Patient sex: M
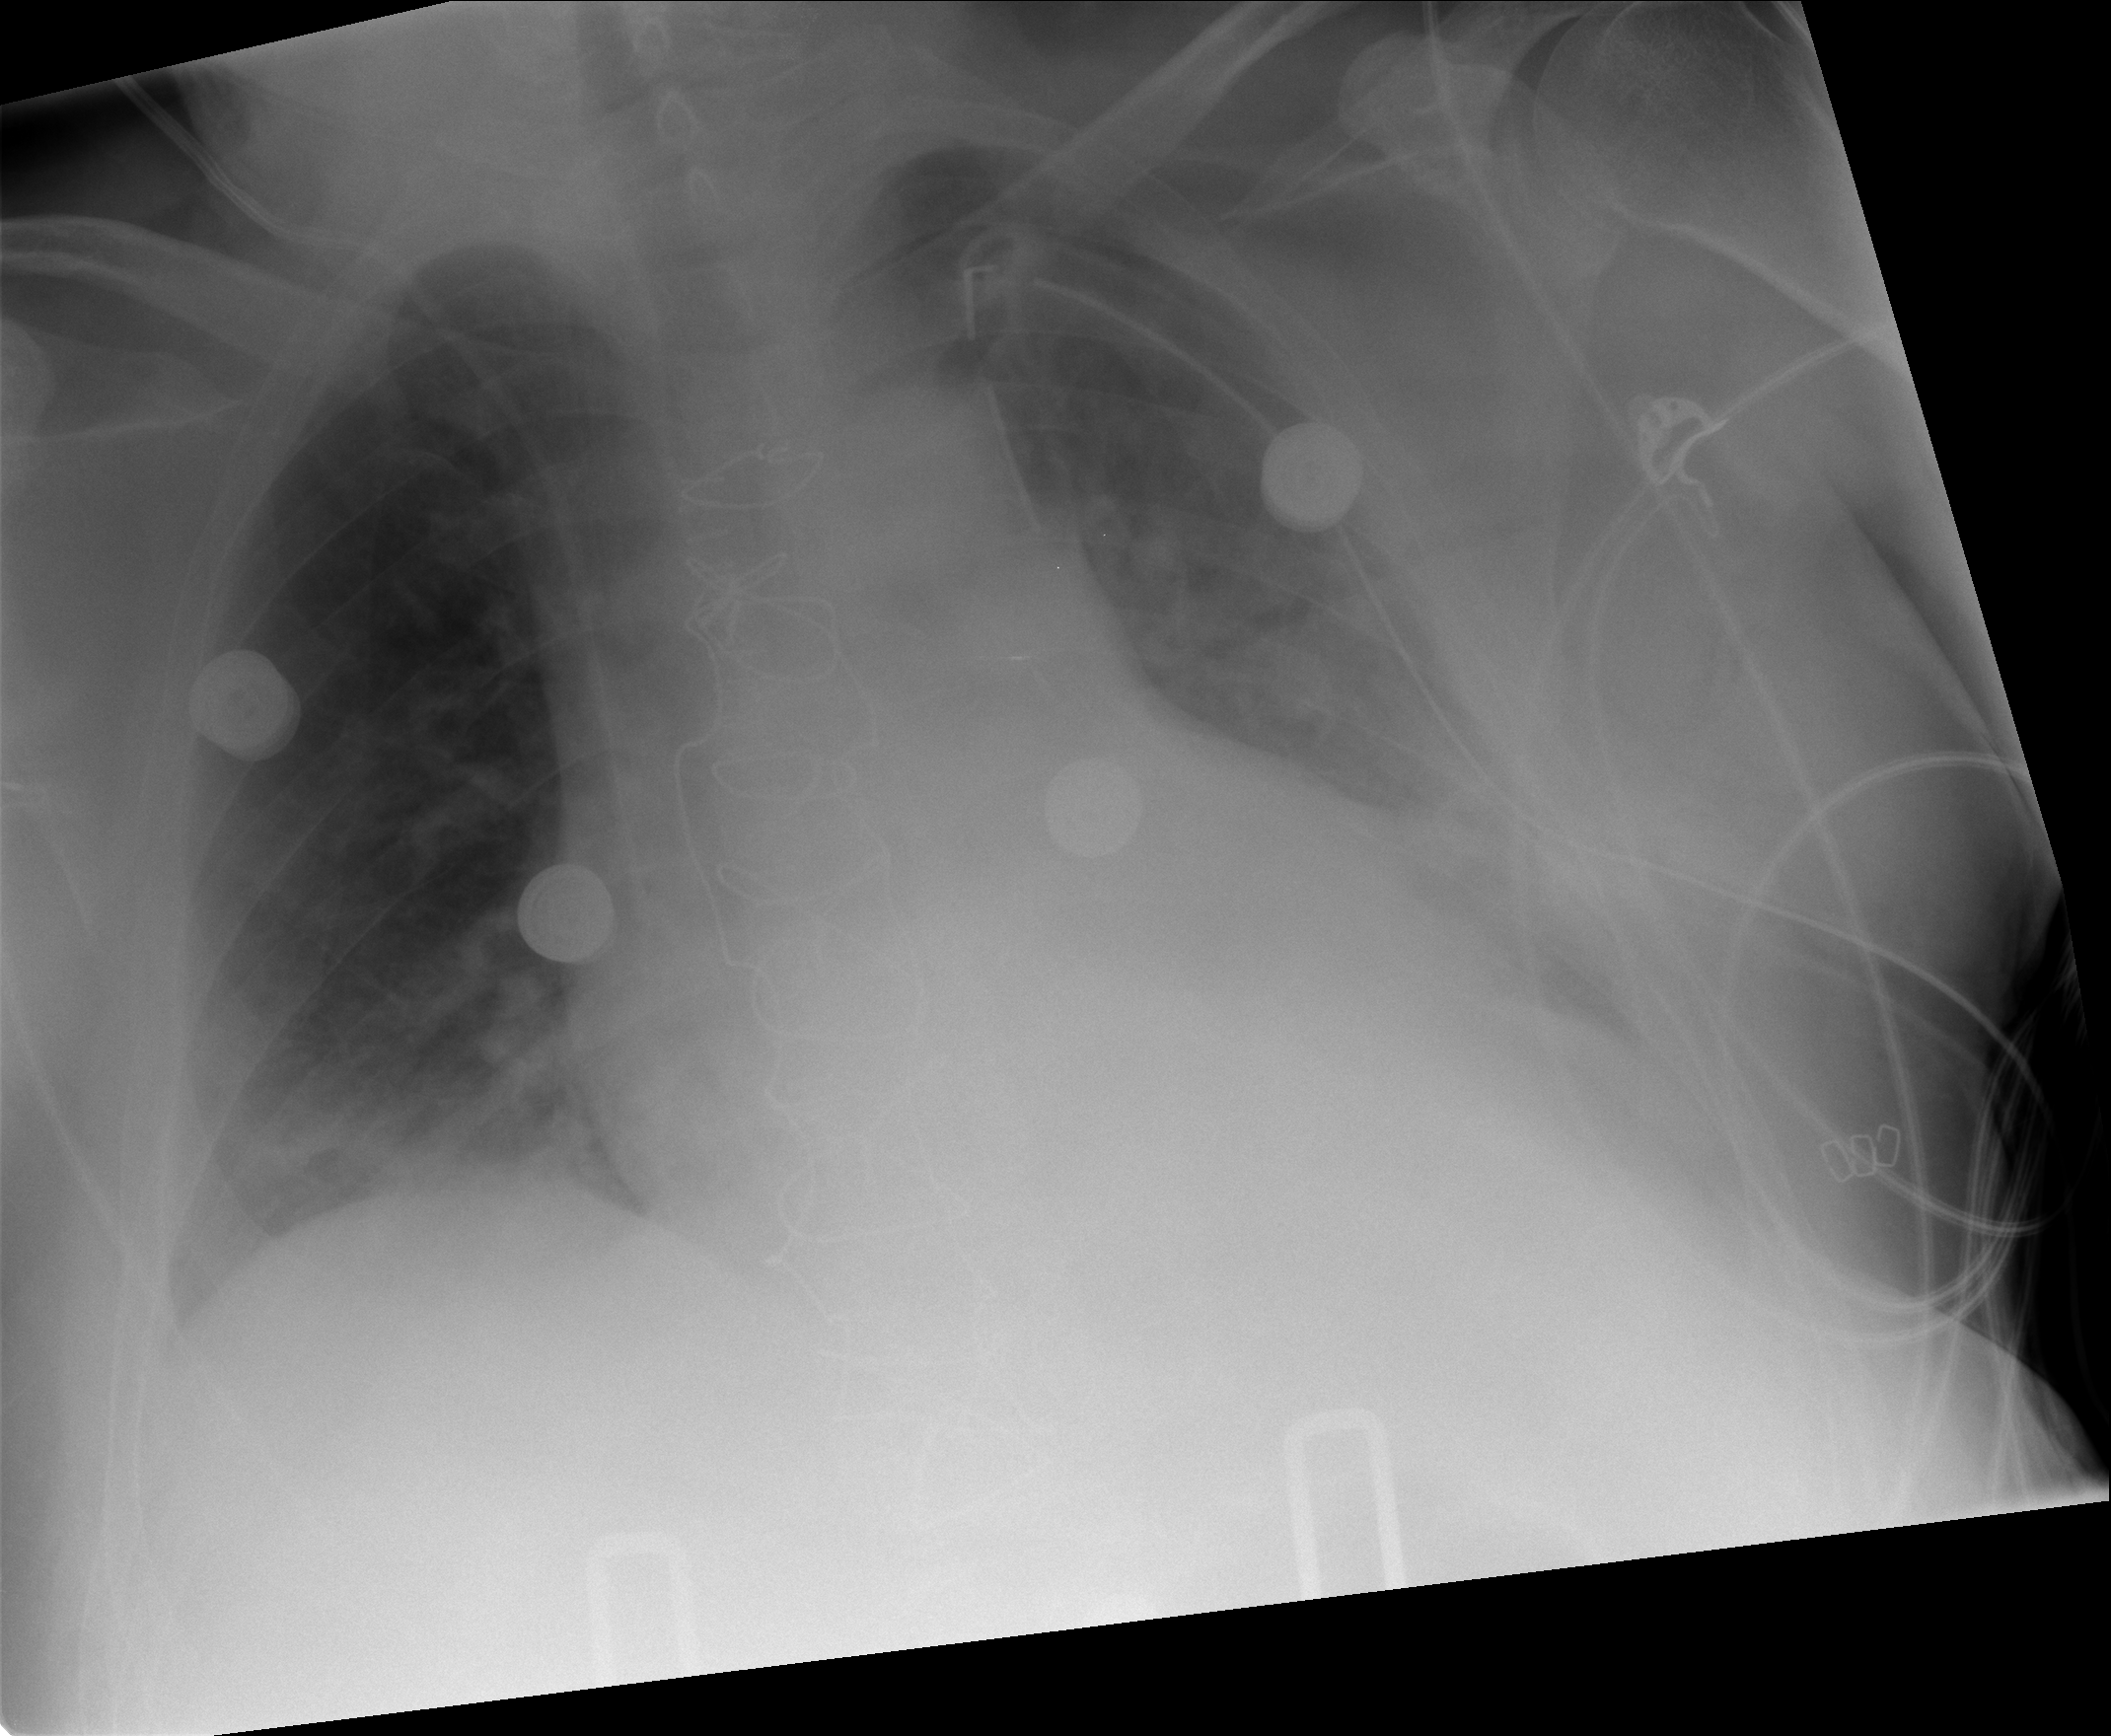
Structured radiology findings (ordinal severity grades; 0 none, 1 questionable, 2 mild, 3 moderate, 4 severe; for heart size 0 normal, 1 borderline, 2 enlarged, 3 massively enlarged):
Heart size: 2
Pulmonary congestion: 0
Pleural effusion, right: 0
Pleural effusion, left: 2
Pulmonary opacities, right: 0
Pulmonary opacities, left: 0
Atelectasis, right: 0
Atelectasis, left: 2